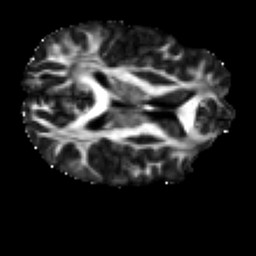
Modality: FA
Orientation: axial
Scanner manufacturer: ge
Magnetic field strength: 3 T
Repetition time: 7.98 s
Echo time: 0.0701 s